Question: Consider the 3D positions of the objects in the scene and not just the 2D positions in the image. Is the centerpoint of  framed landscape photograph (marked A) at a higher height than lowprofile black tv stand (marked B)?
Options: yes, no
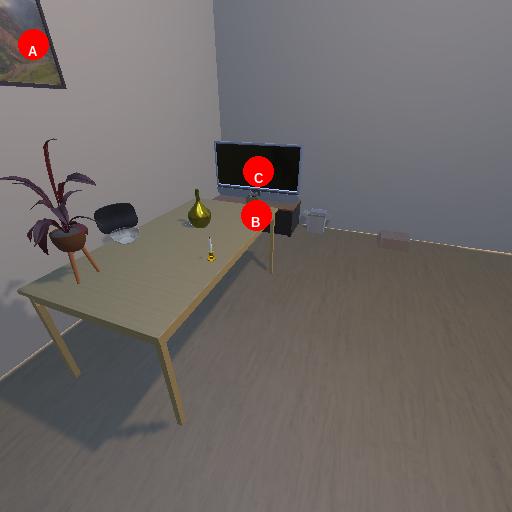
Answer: yes